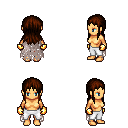
a pixel art fantasy rpg character, female body template, human, tanned skin, gray tattered cape, white pants, brown unkempt hairstyle, gold gloves, four views (front, back, left, right), 2x2 character sprite sheet, small pixel art, hard edges, no anti-aliasing